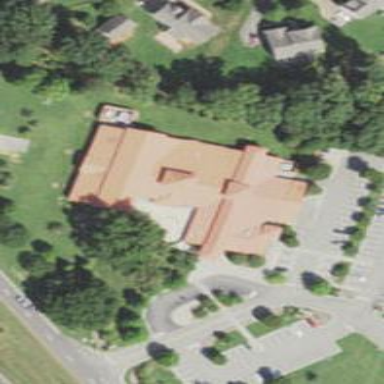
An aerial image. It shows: Building that serves as library.